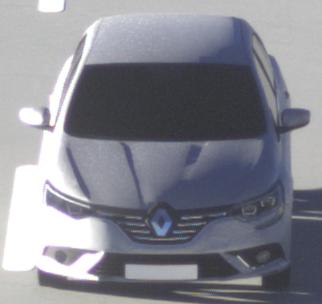
Make: Renault
Model: Mégane ENERGY TCe 100
Detailed model: Mégane (IV)
Model produced from: 2016/03
Model produced until: 2018/08
Doors: 5
Color: white
Road condition: dry road
Daytime: sunrise or sunset
Contrast: high contrast